Question: I want to move this Green character for use keyboard left&right.
However, the code below shows that the picture is still and moves separately. Here is my code:
'''
import turtle
A = turtle.Turtle()
A.speed(0)
A.hideturtle()
screen = turtle.Screen()
def MyGoto(A,x_xx,x_yy):
A.penup()
A.goto(x_xx,x_yy)
A.pendown()
def DrawCircle(A,x_xx, x_yy, x_radius, x_color):
MyGoto(A,x_xx,x_yy)
A.color(x_color)
A.fillcolor(x_color)
A.begin_fill()
A.circle(x_radius)
A.end_fill()
global_xx = 10
def left():
global global_xx
turtle.backward(global_xx)
def right():
global global_xx
turtle.forward(global_xx)
def MySmile(A,global_xx,yy,wr):
DrawCircle(A,global_xx+0*wr,yy-100*wr,150*wr,'green')
DrawCircle(A,global_xx-40*wr,yy+60*wr,30*wr,'white')
DrawCircle(A,global_xx-40*wr,yy+60*wr,10*wr,'black')
DrawCircle(A,global_xx+50*wr,yy+60*wr,40*wr,'white')
DrawCircle(A,global_xx+50*wr,yy+60*wr,10*wr,'black')
DrawCircle(A,global_xx+0*wr,yy+20*wr,10*wr,'black')
DrawCircle(A,global_xx+0*wr,yy-80*wr,40*wr,'brown')
MySmile(A,0,0,0.3)
screen.onkey(left, "Left") #this is keyboard code
screen.onkey(right, "Right")
screen.listen()
'''

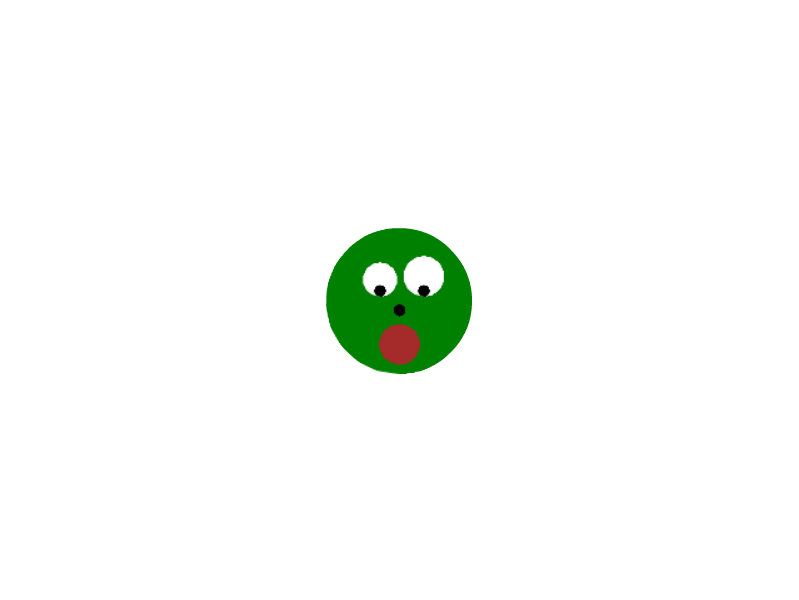
Answer: There are a couple of ways to go about this but I think the most satisfactory will be to define a custom turtle cursor using a compound shape. Then we change the shape of the turtle to that custom shape (tilt it) and move it about the screen like any other turtle cursor.
> This is not working in trinket.io website TypeError : TypeError:
() got an unexpected keyword argument 'visible' on line 39
in main.py - bagjunyeong
This won't run on as it's missing the 'Shape' class and the ability to create custom turtle cursors. You need to edit your question to explicitly mention this constraint.
Let's go about this another way, similar to @tomasantunes but we'll make the redraws instantaneous through judicious use of the 'tracer()' method which trinket.io does support:
'''
from turtle import Screen, Turtle
global_xx = 0
def drawCircle(turtle, x, y, radius, color):
turtle.goto(x, y)
turtle.color(color)
turtle.begin_fill()
turtle.circle(radius)
turtle.end_fill()
def mySmile(turtle, x, y, wr):
turtle.clear()
drawCircle(turtle, x + 0 * wr, y - 100 * wr, 150 * wr, 'green')
drawCircle(turtle, x - 40 * wr, y + 60 * wr, 30 * wr, 'white')
drawCircle(turtle, x - 40 * wr, y + 60 * wr, 10 * wr, 'black')
drawCircle(turtle, x + 50 * wr, y + 60 * wr, 40 * wr, 'white')
drawCircle(turtle, x + 50 * wr, y + 60 * wr, 10 * wr, 'black')
drawCircle(turtle, x + 0 * wr, y + 20 * wr, 10 * wr, 'black')
drawCircle(turtle, x + 0 * wr, y - 80 * wr, 40 * wr, 'brown')
def left():
global global_xx
screen.onkey(None, 'Left') # disable handler inside handler
global_xx -= 10
mySmile(turtle, global_xx, 0, 0.3)
screen.update()
screen.onkey(left, 'Left')
def right():
global global_xx
screen.onkey(None, 'Right')
global_xx += 10
mySmile(turtle, global_xx, 0, 0.3)
screen.update()
screen.onkey(right, 'Right')
screen = Screen()
turtle = Turtle()
turtle.hideturtle()
turtle.speed('fastest')
turtle.penup()
mySmile(turtle, global_xx, 0, 0.3)
screen.onkey(left, 'Left')
screen.onkey(right, 'Right')
screen.listen()
screen.tracer(0, 0)
screen.mainloop()
'''